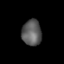
Tissue: lung
Cell type: Myeloid cells
Senescence score: 0.2062
Nuclear area (px): 495
Mean DAPI intensity: 91.83